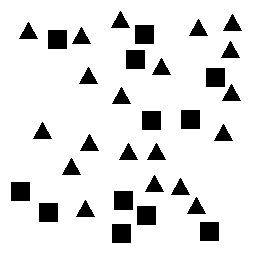
Squares: 12
Triangles: 20
Stars: 0
Total shapes: 32